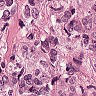
Metastatic tissue present: yes